Question: The ABC (Australian Broadcasting Corporation) <URL>, has great looking tab like setup within a rootViewController of a UISplitView.

The tabs named "Browse/Watch/Listen" are particularly interesting are they simulated or real tabs?
It's unlike any UITabBar I've seen around in iPad apps.
Does anyone know how something like that is possible?
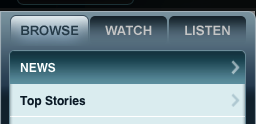
Answer: The round rect button in custom mode will be transparent and any png image will maintain in transparencies.
3 or more buttons with transparent images would be the way to go. A different color for when they are selected and your all set. You could also make them look like they are overlapping with images that continue the button next to it.
With the iOS devices it is more about appearance and less about the underlying functionality.